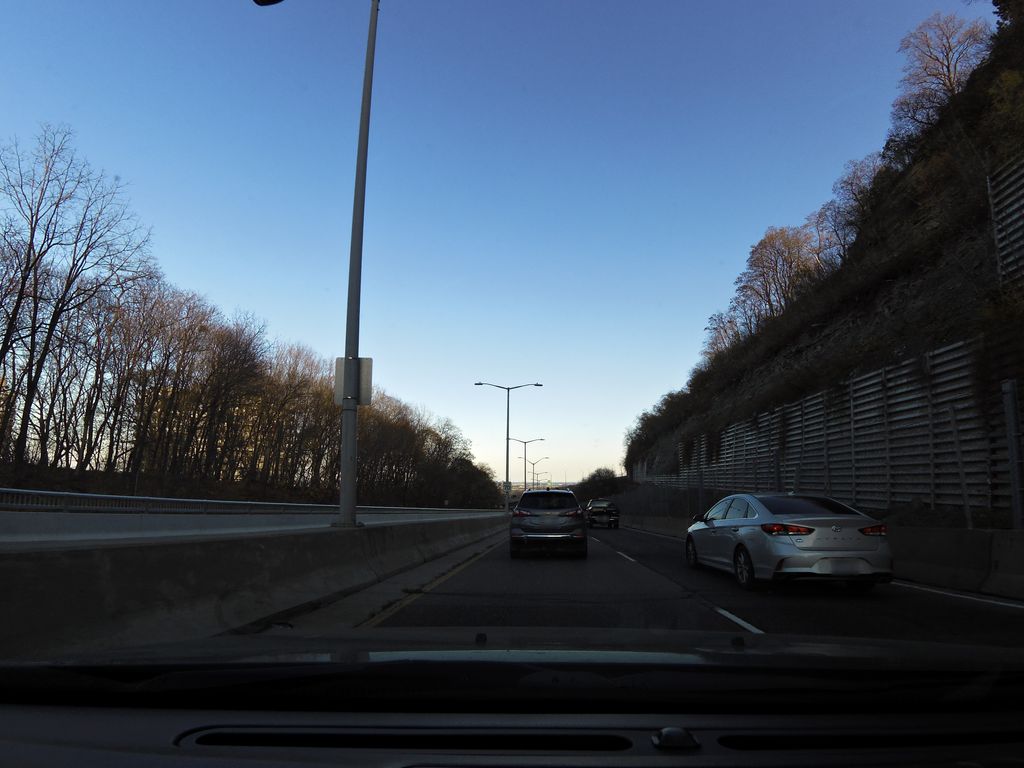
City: hamilton